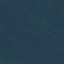
Land use / land cover: Forest